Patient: sex F, age 57
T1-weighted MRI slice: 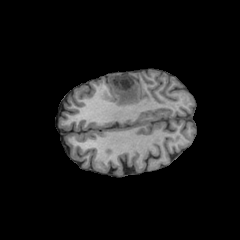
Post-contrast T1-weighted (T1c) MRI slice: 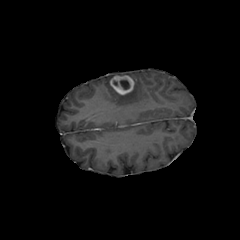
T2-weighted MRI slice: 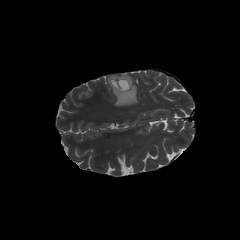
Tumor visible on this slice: yes
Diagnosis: Glioblastoma, IDH-wildtype
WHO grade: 4